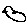
Label: bird